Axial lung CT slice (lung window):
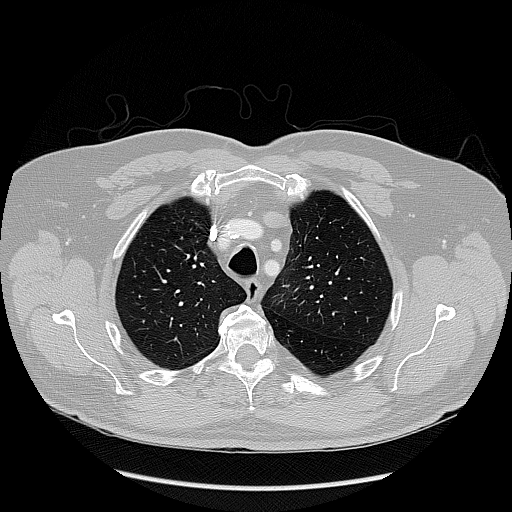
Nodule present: no